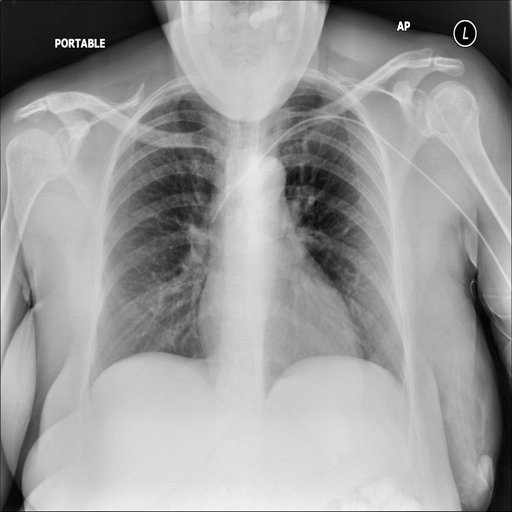
Finding: NORMAL